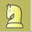
Piece: wN